Question: I have a client that is a producer of gears and chain and such, they have a 200 page catalog that includes mostly text, tables with numbers, and a lot of diagrams. I have to transfer the content (maintaining the formatting) to the new web site and I have begun the process of transferring the data 1 page at a time. Here is an example of the type of content I am dealing with:

Any ideas on how I could automate such a conversion?
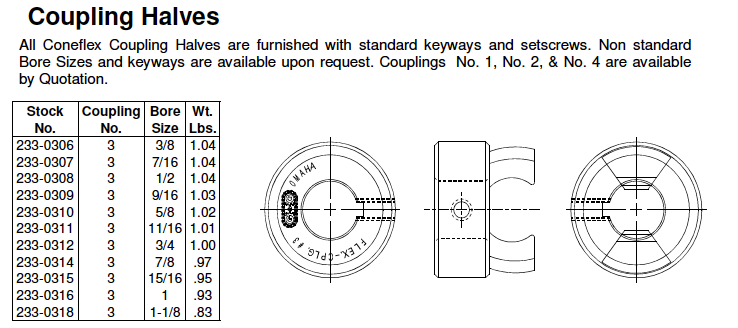
Answer: - <URL>
is a conversion utility, able to transcode pdf content , keeping exactly layout, to several formats, one of these is
can be used on web, in html pages, mozilla browsers have an embedded svg viewer (Explorer needs the free plugin Adobe svg viewer)
it could be the best solution, however we need to take a look to size of single svg produced
to convert all pages of pdf in you need first to burst your pdf in single pages in a dedicated directory (then you move your source pdf one directory up)
'''
pdftk yourfile.pdf burst && move yourfile.pdf ..
'''
then use recursively
'''
for f in *.pdf; do pdftocairo -svg $f; done
'''
if size of resulting svg is not too big, they can be used in a website, otherwise you need to use
- <URL>
hoping that layout remains the same